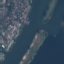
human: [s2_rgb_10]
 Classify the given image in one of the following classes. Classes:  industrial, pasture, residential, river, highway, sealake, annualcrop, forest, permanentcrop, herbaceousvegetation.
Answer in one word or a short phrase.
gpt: River